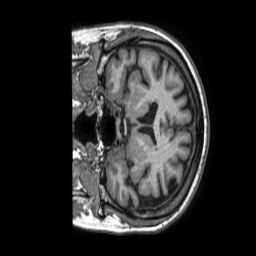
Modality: T1w
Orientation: coronal
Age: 62
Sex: female
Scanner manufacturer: philips
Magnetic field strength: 1.5 T
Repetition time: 0.007049 s
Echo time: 0.003181 s